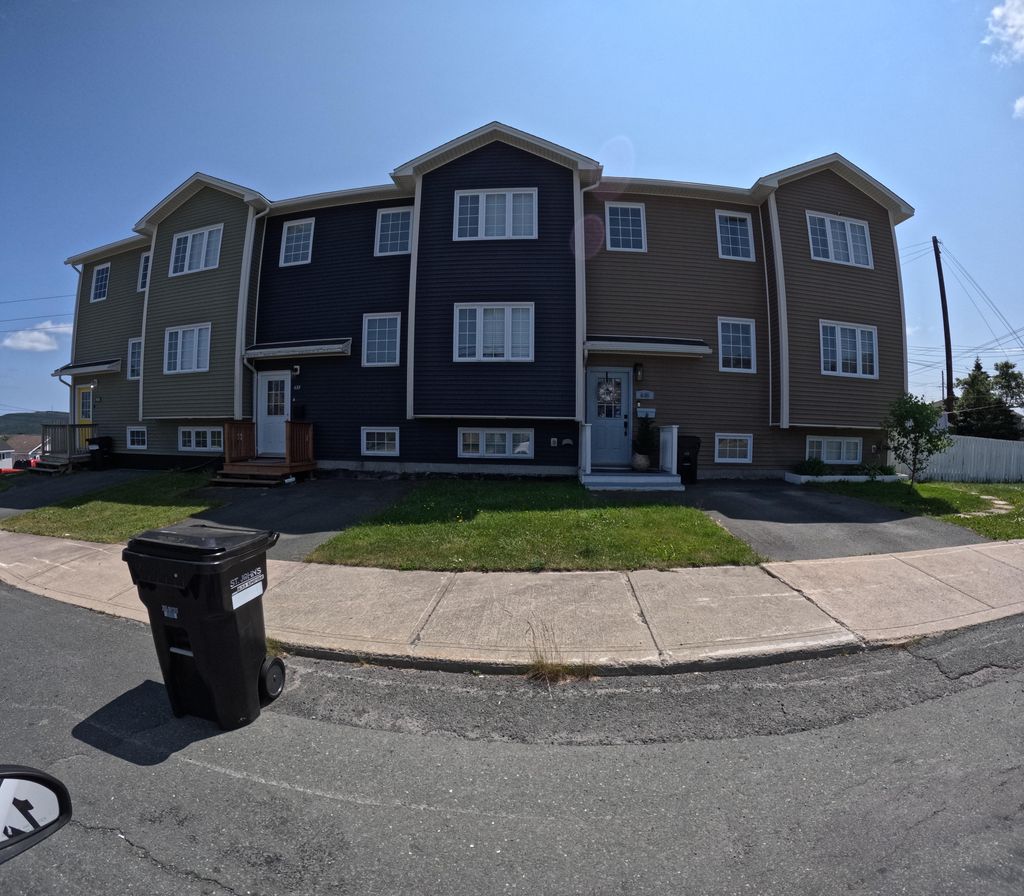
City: st_johns